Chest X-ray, AP view. Patient: 40 years old, sex F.
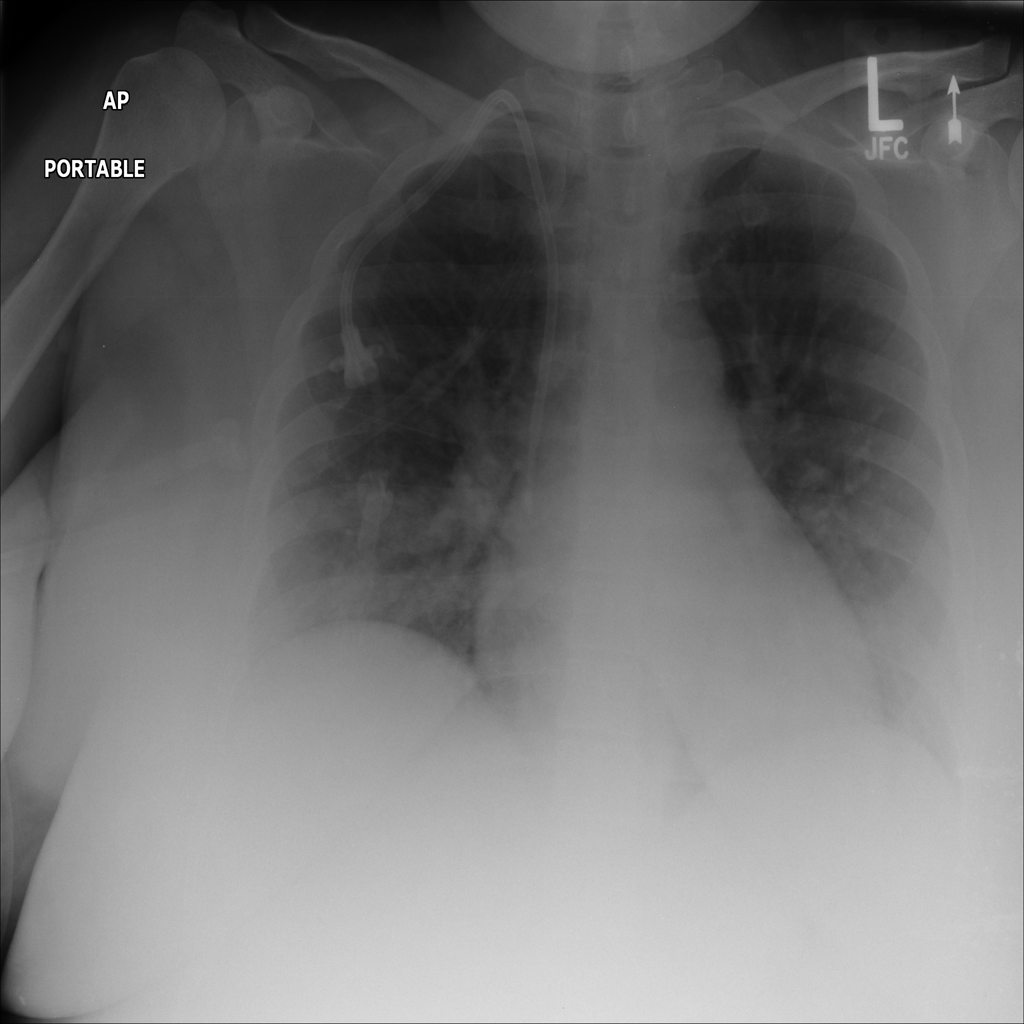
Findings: No Finding